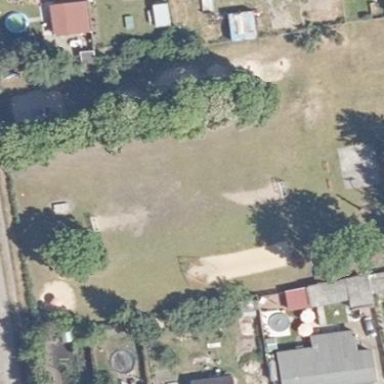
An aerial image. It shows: Grassy playground.